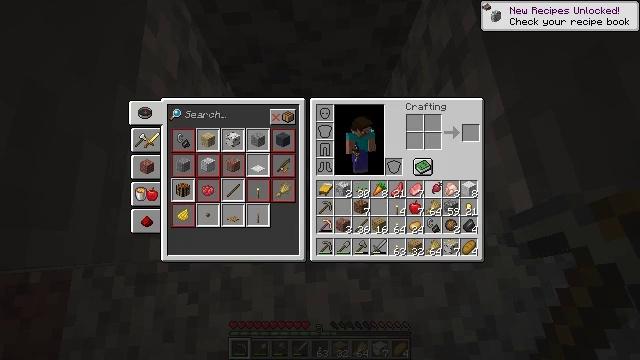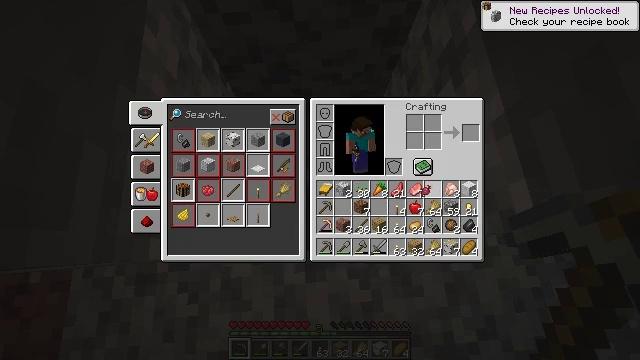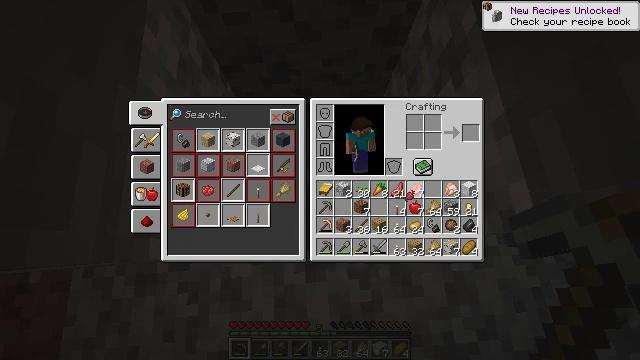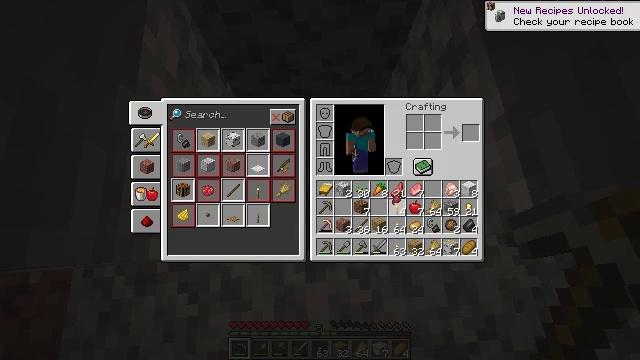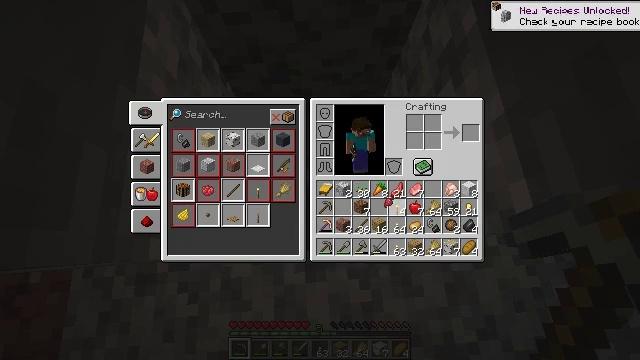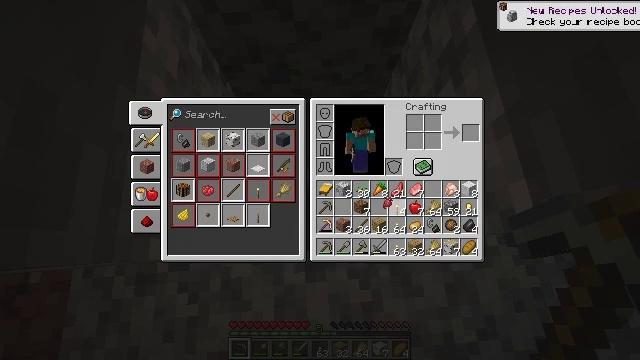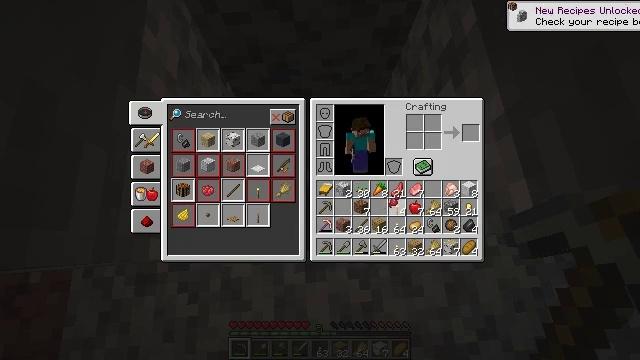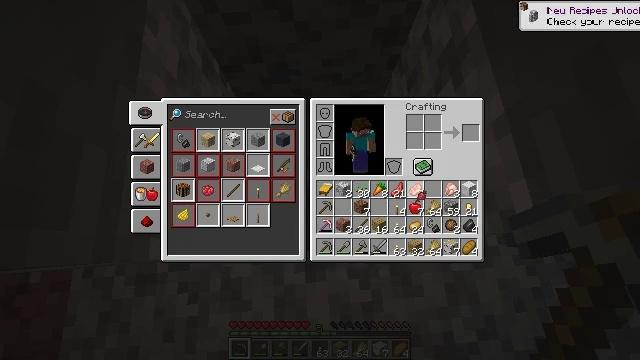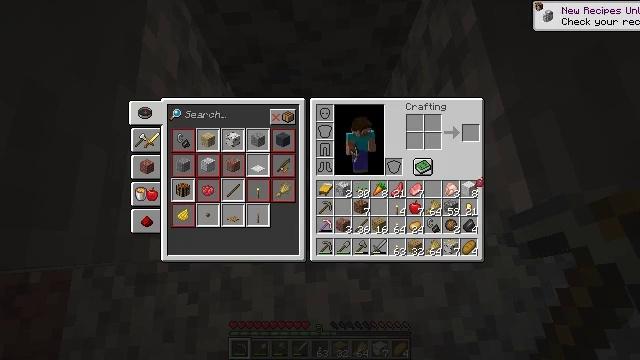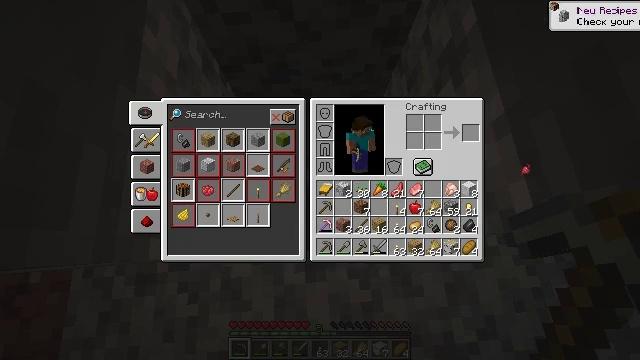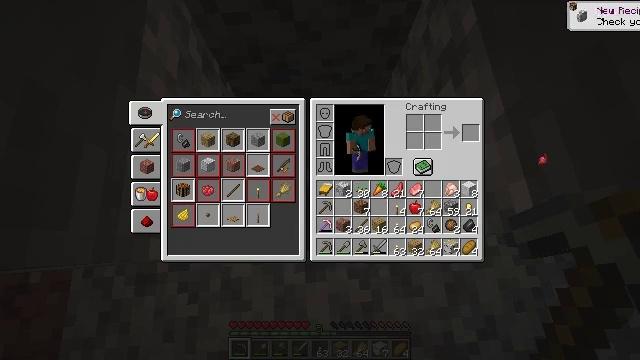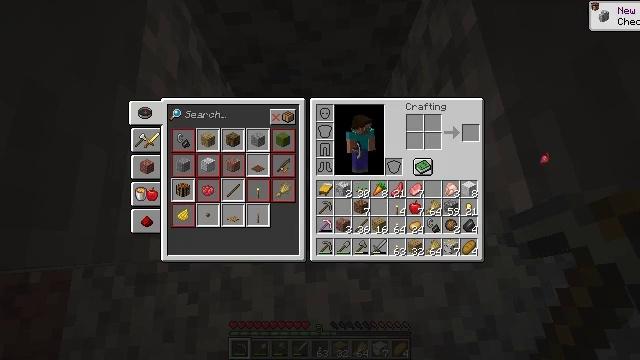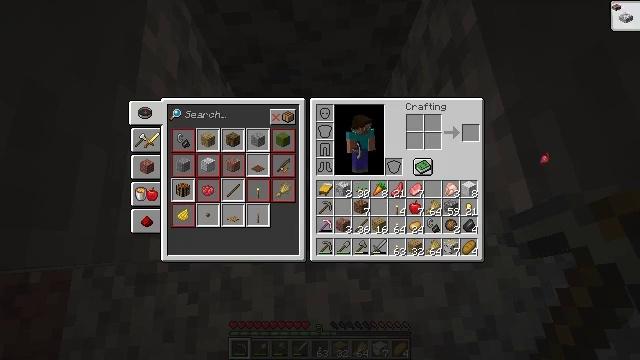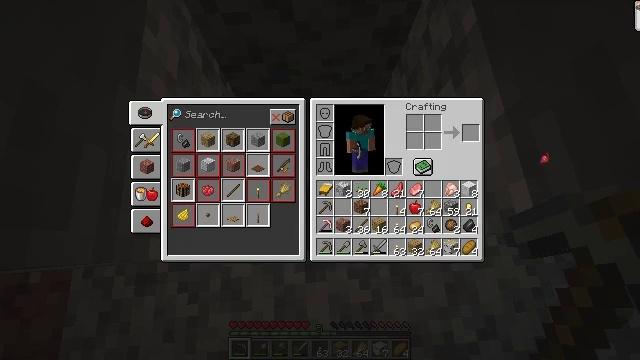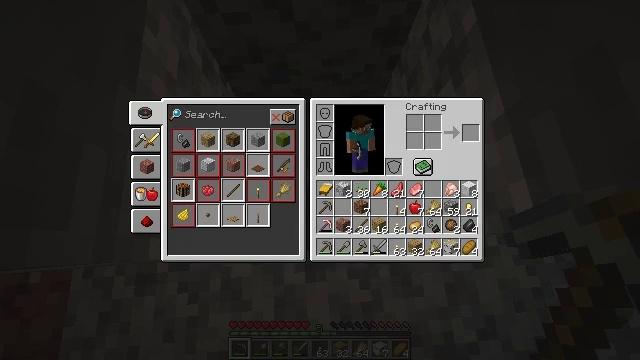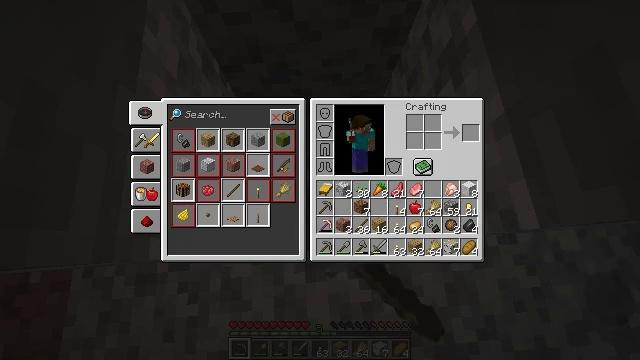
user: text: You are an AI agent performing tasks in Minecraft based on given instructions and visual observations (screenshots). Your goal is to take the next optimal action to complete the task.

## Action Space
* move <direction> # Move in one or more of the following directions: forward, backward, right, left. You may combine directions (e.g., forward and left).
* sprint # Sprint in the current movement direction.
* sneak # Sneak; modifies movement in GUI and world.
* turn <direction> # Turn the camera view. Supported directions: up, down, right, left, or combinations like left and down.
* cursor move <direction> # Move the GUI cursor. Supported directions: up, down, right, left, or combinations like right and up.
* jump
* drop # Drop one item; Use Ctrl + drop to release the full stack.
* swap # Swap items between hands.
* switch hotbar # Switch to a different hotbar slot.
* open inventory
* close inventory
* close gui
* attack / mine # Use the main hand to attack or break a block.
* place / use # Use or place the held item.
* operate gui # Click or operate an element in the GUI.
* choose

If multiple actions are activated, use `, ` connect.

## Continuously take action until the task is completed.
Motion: motion action
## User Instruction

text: Drop a beetroot.
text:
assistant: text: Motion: cursor move left
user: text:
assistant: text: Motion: cursor move left
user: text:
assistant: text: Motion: cursor move left
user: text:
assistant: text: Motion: cursor move left
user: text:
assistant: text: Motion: no_op
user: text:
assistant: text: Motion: no_op
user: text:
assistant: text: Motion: cursor move right
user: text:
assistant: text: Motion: cursor move right and up
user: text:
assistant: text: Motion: cursor move right and up
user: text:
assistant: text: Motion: cursor move right and up
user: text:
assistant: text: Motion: operate gui
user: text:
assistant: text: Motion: operate gui
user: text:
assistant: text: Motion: operate gui
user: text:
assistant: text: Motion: cursor move left
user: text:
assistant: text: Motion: cursor move left
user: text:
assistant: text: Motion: cursor move left
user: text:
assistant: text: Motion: cursor move left
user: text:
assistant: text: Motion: cursor move left
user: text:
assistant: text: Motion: no_op